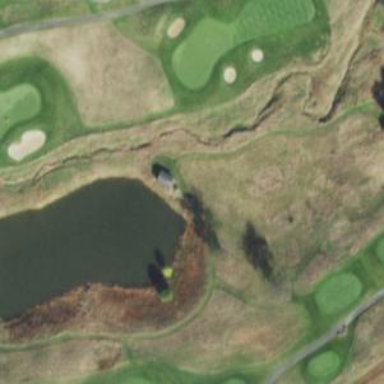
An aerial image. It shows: Water hazard on golf course.